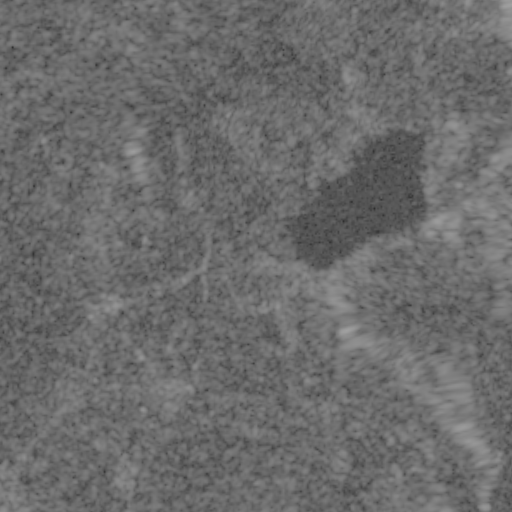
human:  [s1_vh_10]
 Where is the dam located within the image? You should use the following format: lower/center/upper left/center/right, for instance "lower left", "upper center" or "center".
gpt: The dam is located in the center of the image.
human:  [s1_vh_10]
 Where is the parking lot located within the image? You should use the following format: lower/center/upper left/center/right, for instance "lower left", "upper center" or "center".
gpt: The parking lot is located in the center of the image.
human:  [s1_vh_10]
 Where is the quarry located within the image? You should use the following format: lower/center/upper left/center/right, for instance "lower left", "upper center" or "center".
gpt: The quarry is located in the upper right of the image.
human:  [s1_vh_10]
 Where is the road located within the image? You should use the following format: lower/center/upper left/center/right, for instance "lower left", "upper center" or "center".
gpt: There is no road in the image.

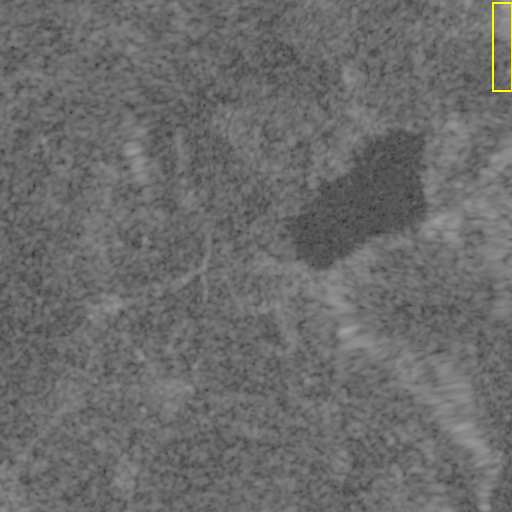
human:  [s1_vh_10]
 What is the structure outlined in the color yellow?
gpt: The structure outlined in yellow is a quarry.
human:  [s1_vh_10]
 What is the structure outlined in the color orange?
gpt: There is no orange outline.